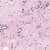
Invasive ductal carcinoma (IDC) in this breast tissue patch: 0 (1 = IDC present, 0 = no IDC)